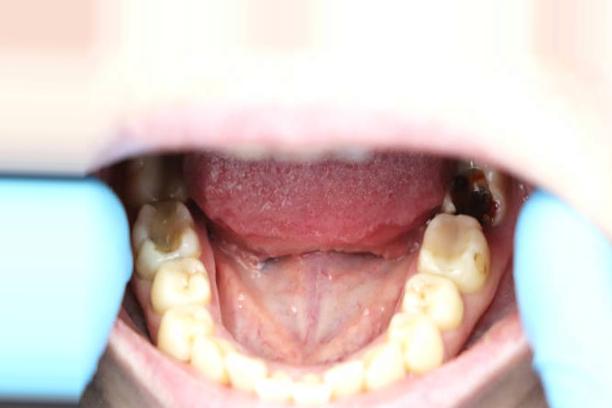
Condition: Caries